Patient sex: M
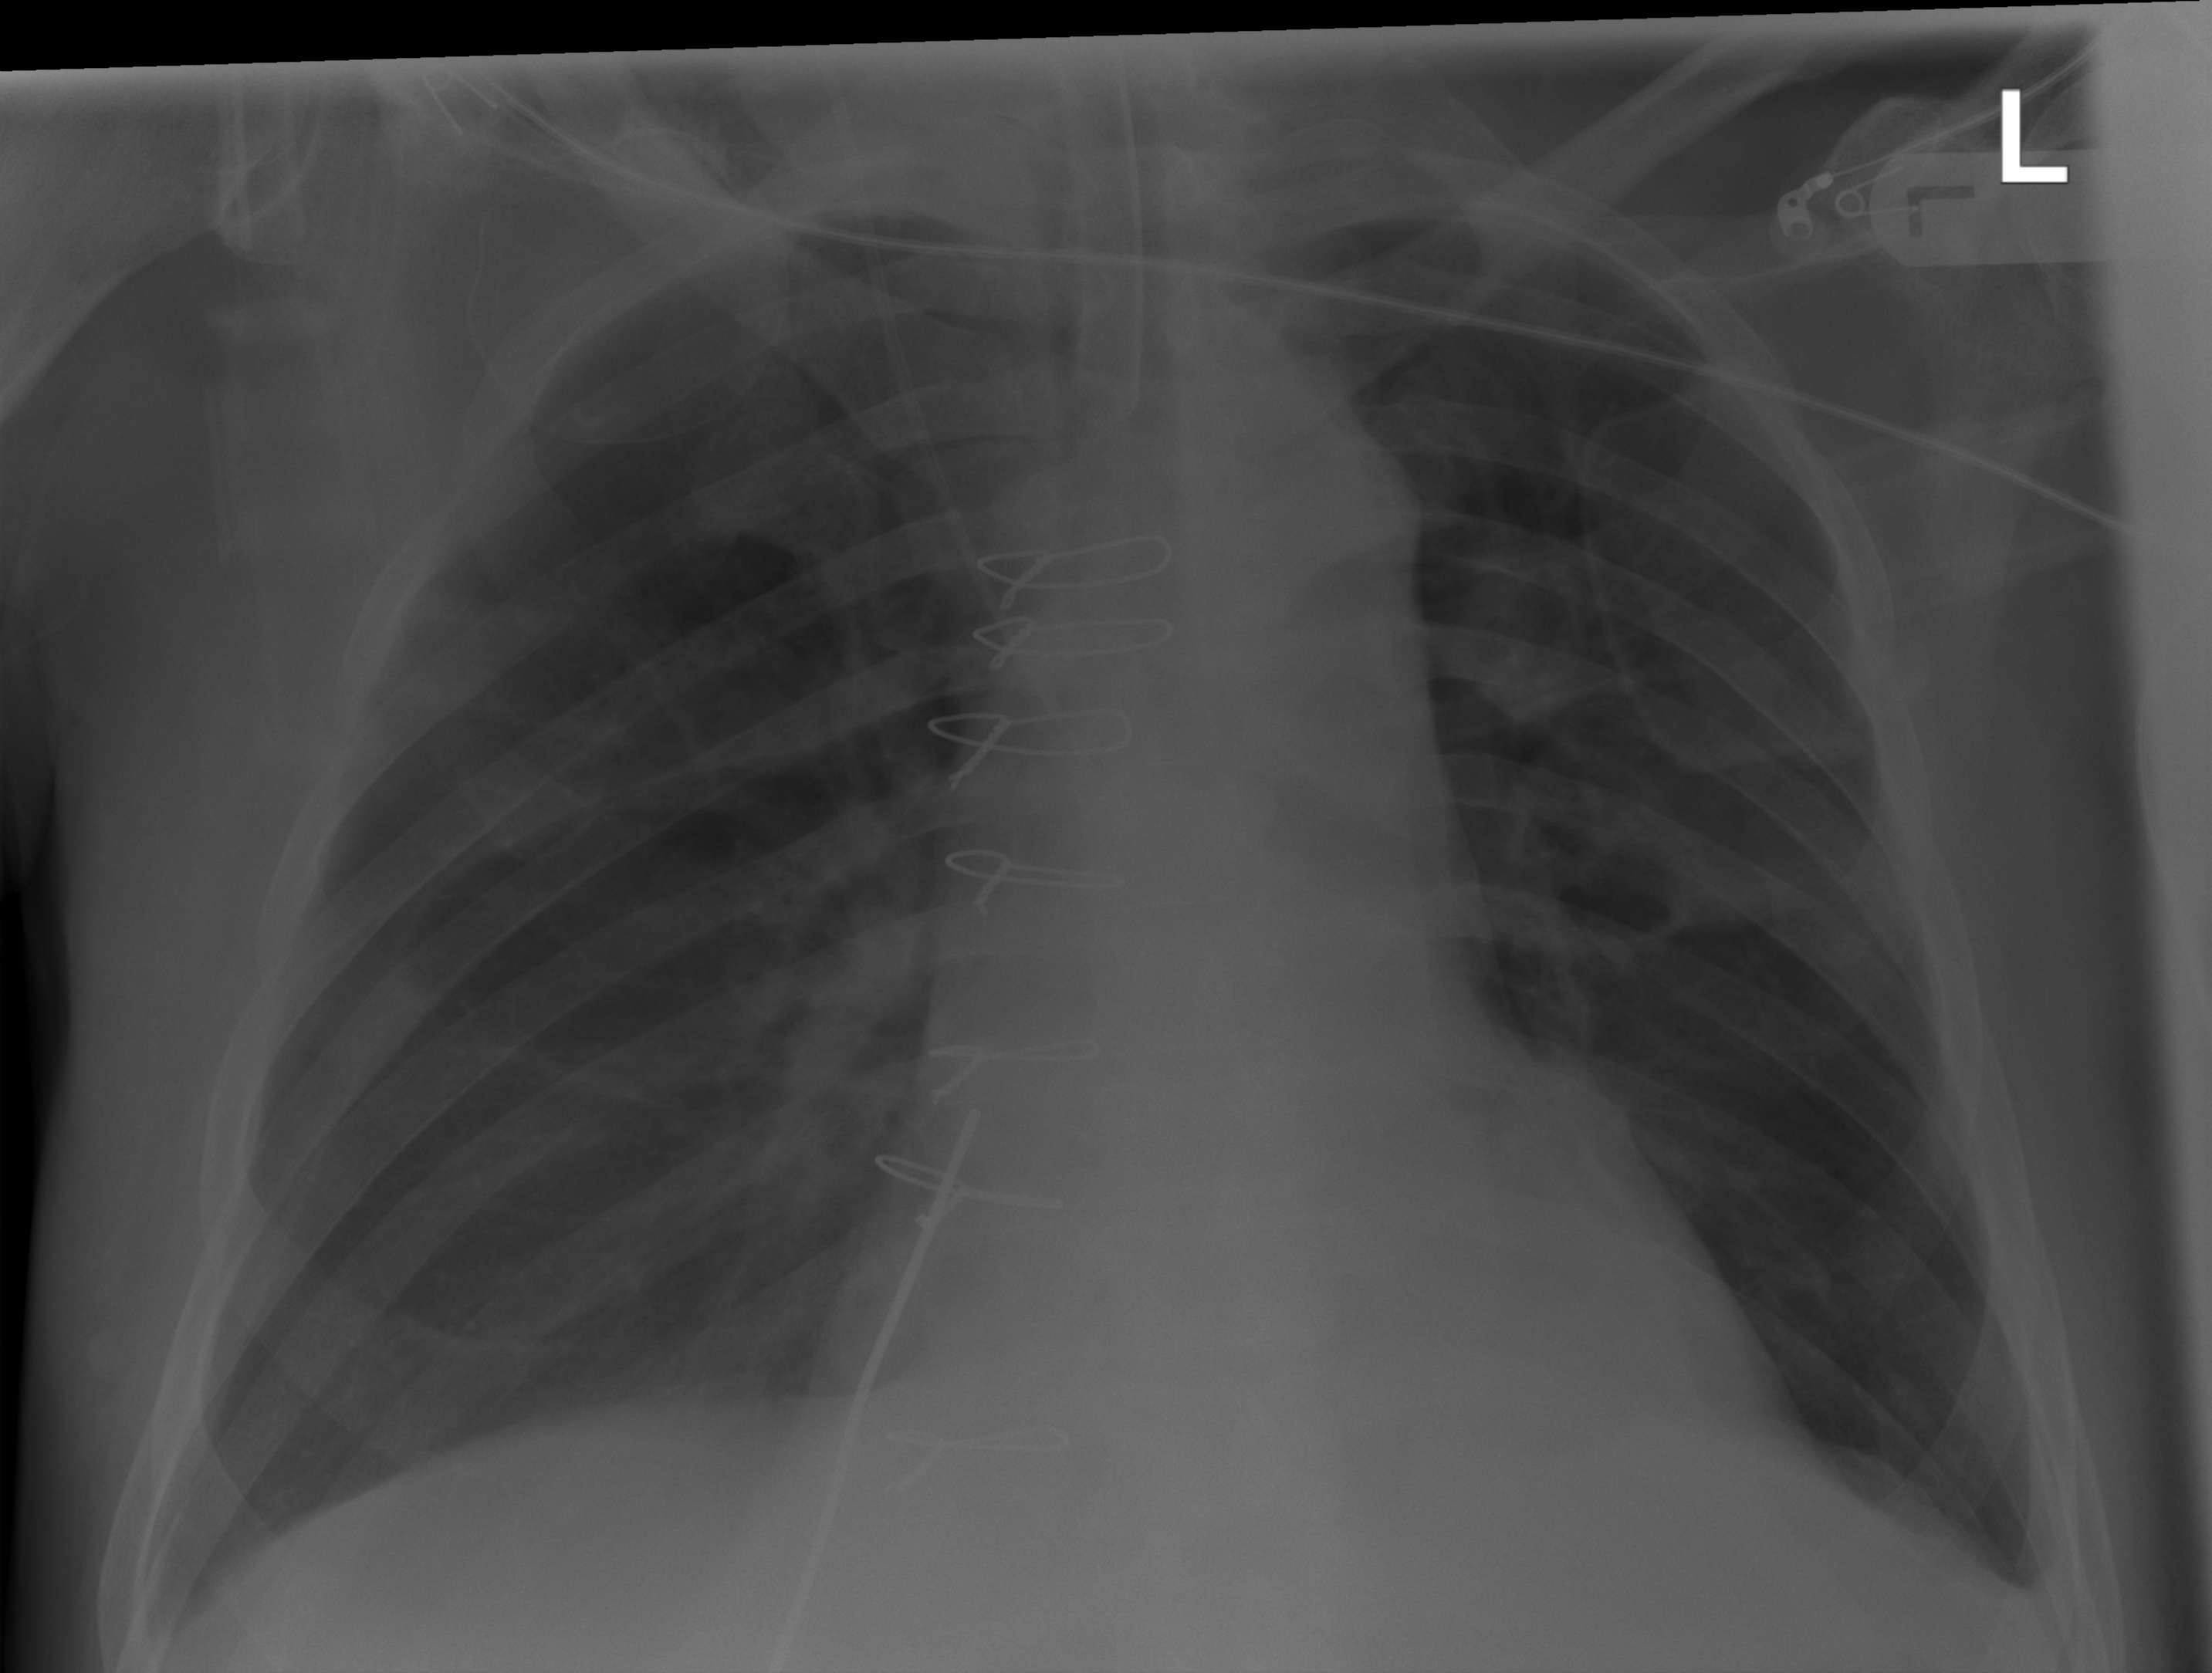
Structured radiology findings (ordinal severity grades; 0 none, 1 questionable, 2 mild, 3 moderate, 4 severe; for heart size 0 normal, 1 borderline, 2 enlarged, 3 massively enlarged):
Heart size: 0
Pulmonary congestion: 0
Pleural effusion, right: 0
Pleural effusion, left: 2
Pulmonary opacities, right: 0
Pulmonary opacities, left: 0
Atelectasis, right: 0
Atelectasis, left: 0